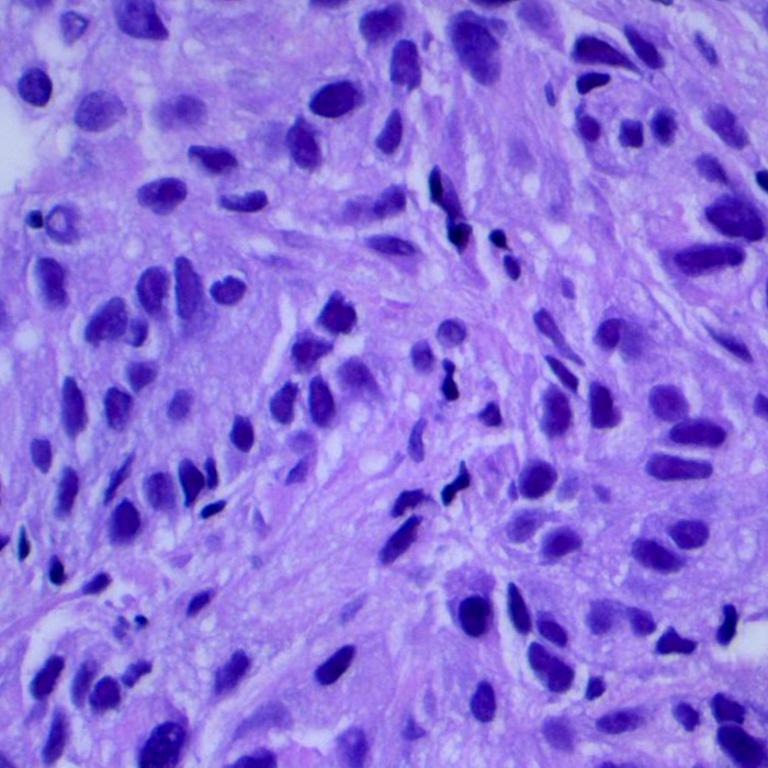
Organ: lung
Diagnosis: adenocarcinomas